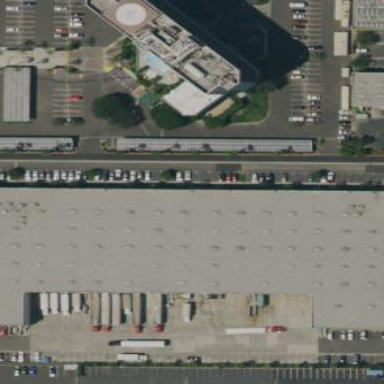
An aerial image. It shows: Warehouse building.